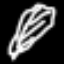
Label: leaf